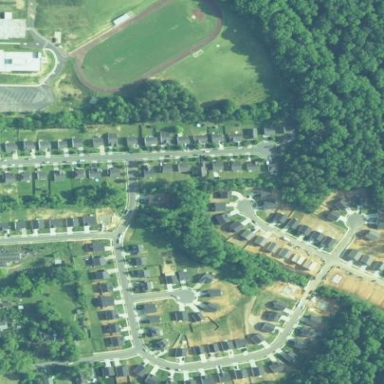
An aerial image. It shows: Residential area consisting of single-family homes.